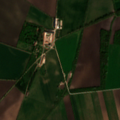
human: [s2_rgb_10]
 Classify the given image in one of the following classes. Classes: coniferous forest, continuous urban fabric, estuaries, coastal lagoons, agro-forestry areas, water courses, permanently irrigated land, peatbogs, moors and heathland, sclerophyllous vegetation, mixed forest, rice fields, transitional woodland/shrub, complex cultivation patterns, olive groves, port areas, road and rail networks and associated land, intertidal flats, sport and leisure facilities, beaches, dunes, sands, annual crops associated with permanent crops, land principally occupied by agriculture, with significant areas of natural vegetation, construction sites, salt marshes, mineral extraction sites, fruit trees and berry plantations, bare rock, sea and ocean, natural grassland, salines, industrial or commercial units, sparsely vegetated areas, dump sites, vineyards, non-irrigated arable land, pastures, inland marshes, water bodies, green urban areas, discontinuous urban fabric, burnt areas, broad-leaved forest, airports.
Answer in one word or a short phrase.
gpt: non-irrigated arable land, land principally occupied by agriculture, with significant areas of natural vegetation